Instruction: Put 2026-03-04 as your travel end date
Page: home
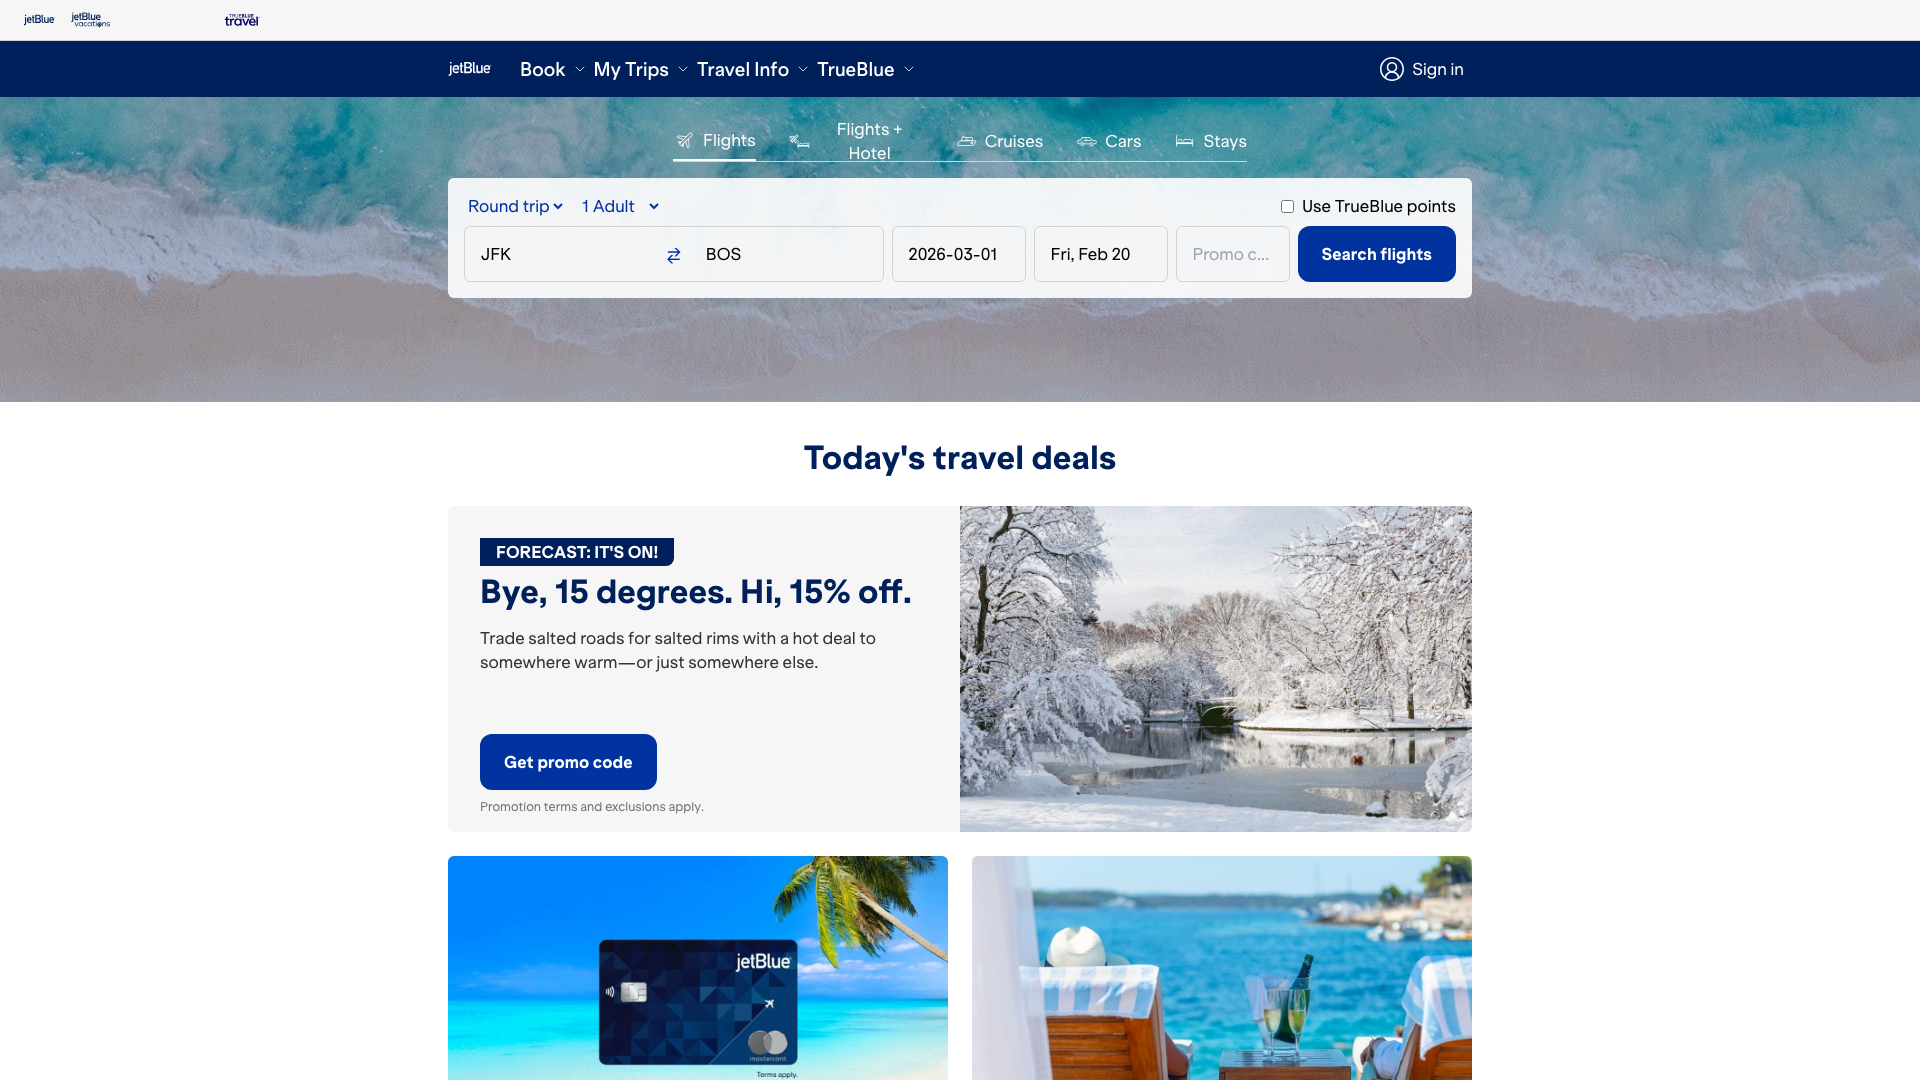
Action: type